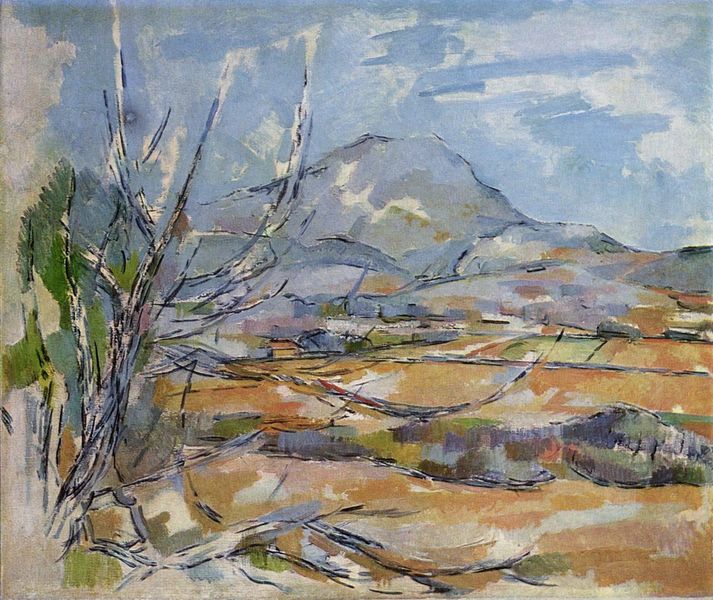
Titel: Mont Sainte-Victoire
Künstler: Paul Cézanne
Standort: Edinburgh
Institution: National Gallery of Scotland
Schlagwörter: baum, berg, blau, blätter, felsen, himmel, laub, wasser, weiß, wolken, aquarell, bäume, cezanne, gelb, grün, landschaft, ocker, sand, stadt, äste, braun, bunt, frankreich, grau, licht, orange, schwarz, skizze, zeichnung, ausblick, dach, gras, haus, wolke, beige, expressionismus, öl, ast, ebene, erde, feld, felder, horizont, häuser, hügel, strauch, weite, zweige, sonne, sträucher, wege, wiesen, land, pflanze, pflanzen, ruhig, ort, moderne, abhang, acker, abstrakt, anstieg, berge, farben, flächen, gebirge, gipfel, hang, hitze, dorf, farbe, gelände, tag, violett, kahl, wasserfarbe, massiv, bauernhof, hof, winter, südfrankreich, duktus, frühling, striche, äcker, tusche, provence, gemalt, leinwand, mosaik, kunst, pinselstrich, ländlich, paul cezanne, oker, frost, farbfelder, zeige, bergmassiv, st victoire, expressionist, parzellen, minimal, farbfeld, abstrackt, acquarell, victoire, aix, st.victoire, montagne sainte victoire, aix en provence, landscheft, mont saint victoire, mont ssaint-victoire, mont victoire, weolkne, würde ich mir aufhängen, felderhintergrund